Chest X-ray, PA view. Patient: 38 years old, sex F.
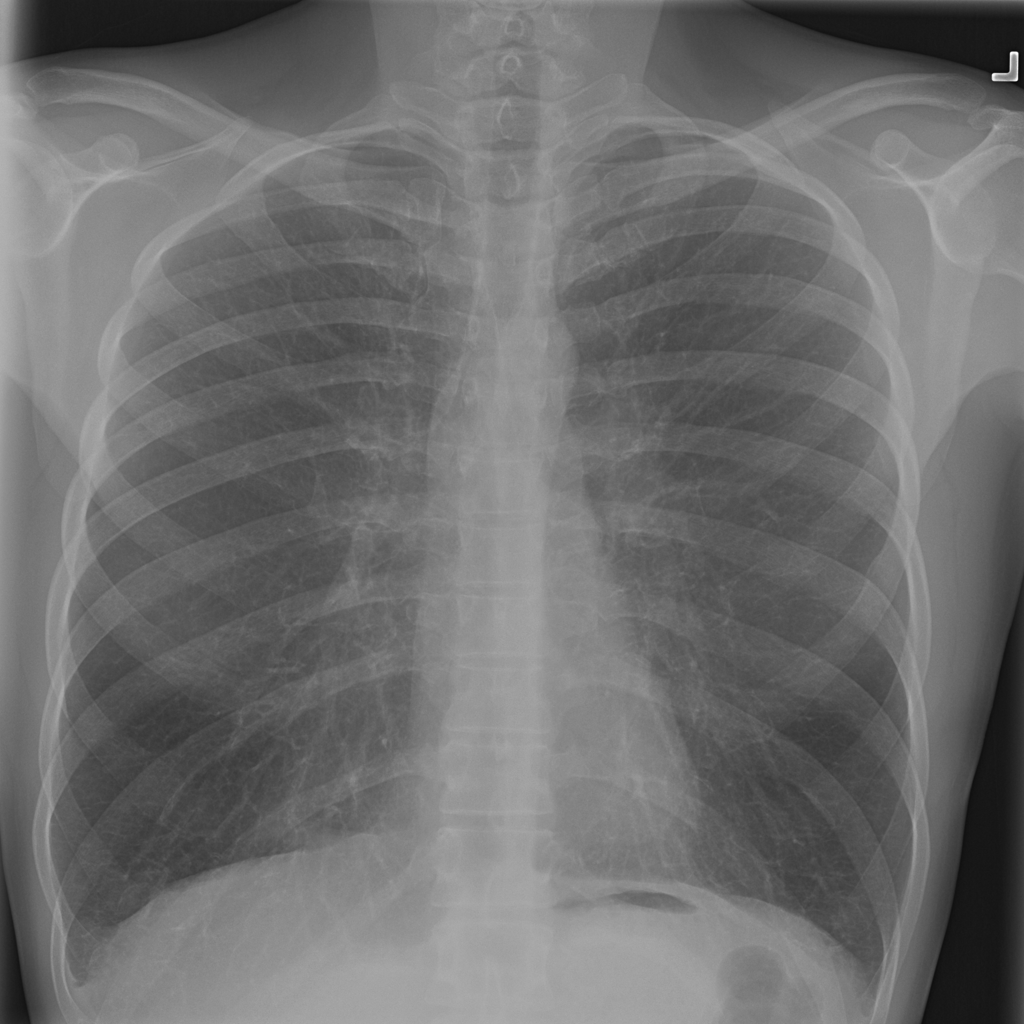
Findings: No Finding